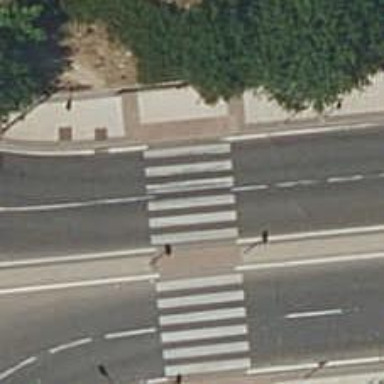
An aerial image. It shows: Uncontrolled zebra crossing on the road.